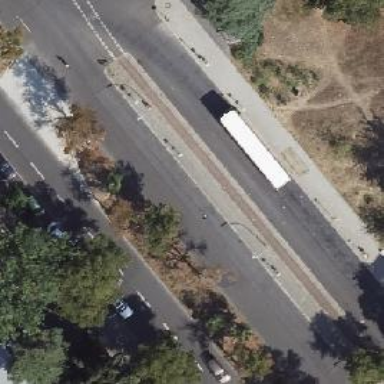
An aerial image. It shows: Secondary road with asphalt surface. There is separate sidewalk on one side and cycle track on the right side.